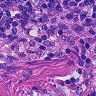
Metastatic tissue present: no